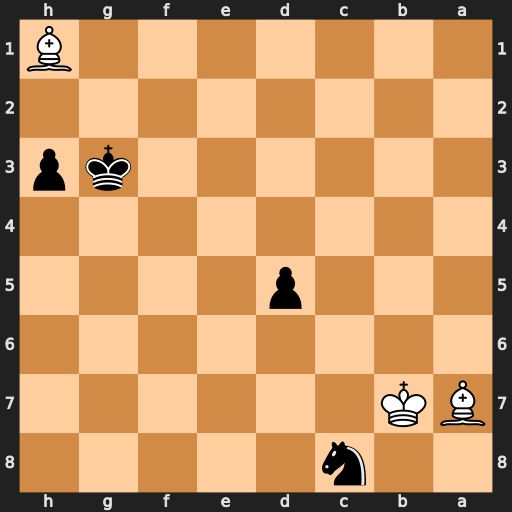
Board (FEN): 2n5/BK6/8/3p4/8/6kp/8/7B
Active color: b
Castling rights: -
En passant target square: -
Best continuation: Nxa7 Bxd5 Nb5